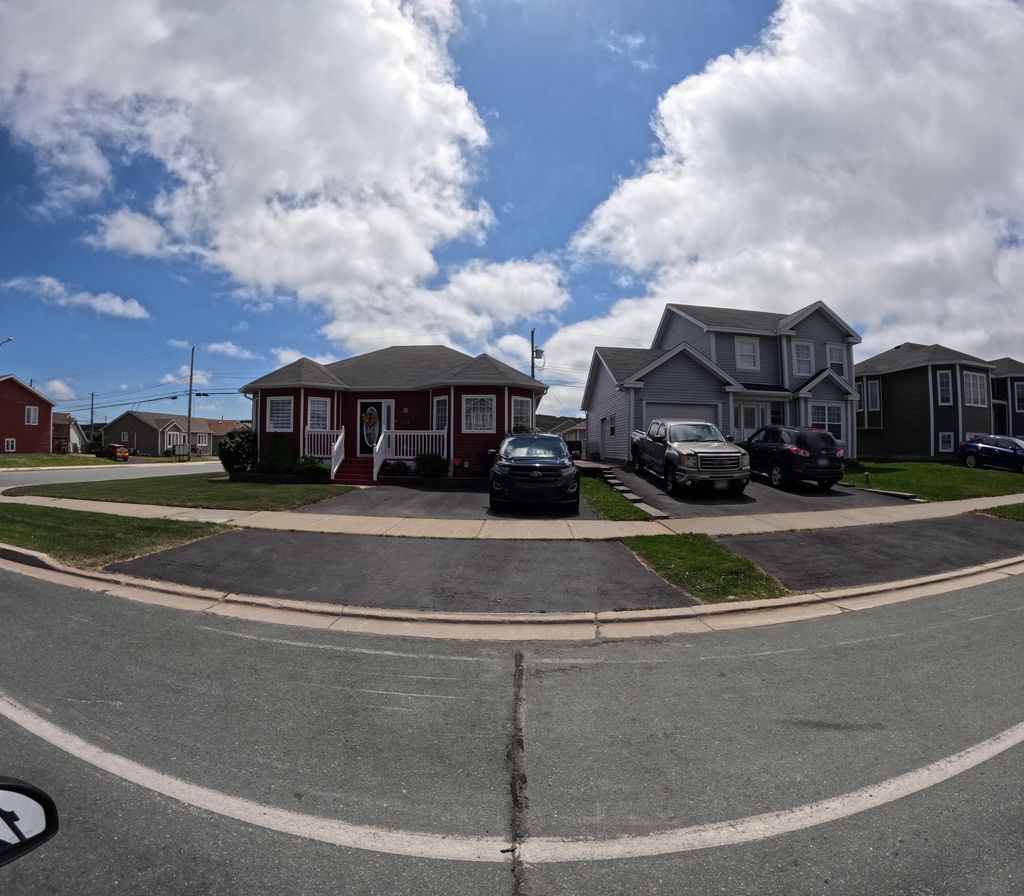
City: st_johns